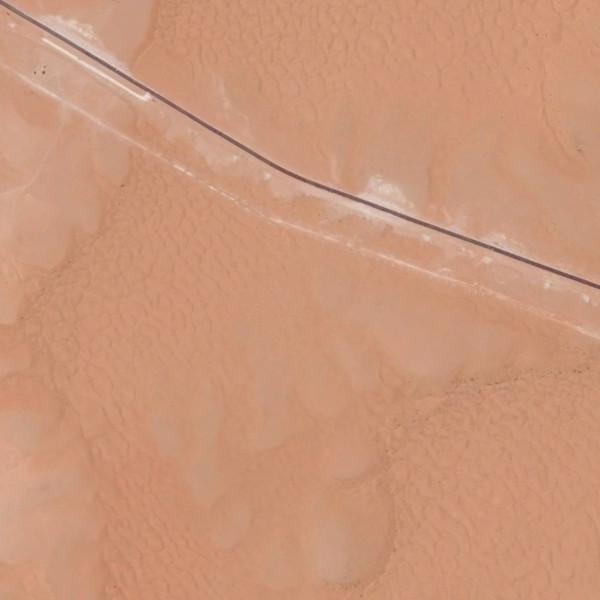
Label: Desert